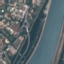
Land use / land cover class: River